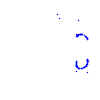
Particle: proton